Field crop: maize
Growth stage: 2
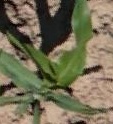
Species: maize